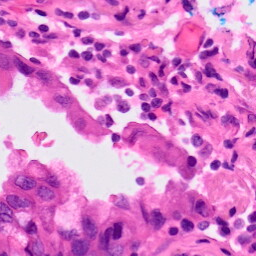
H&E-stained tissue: Lung